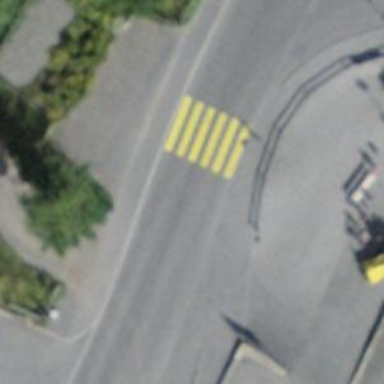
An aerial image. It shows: Uncontrolled crossing on the road.